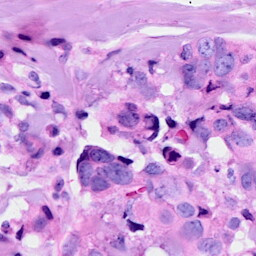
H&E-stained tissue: Breast